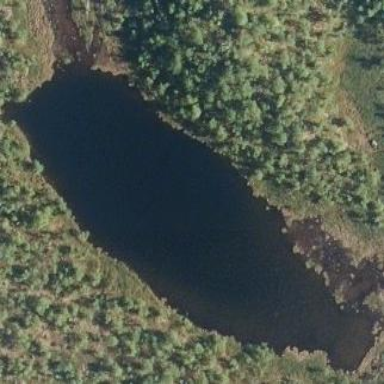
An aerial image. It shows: Serene pond surrounded by nature.